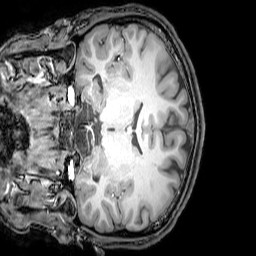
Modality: T1w
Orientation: coronal
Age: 25
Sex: male
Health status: healthy
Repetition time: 0.081 s
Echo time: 0.037 s